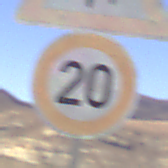
Verkehrszeichen: Geschwindigkeit20
Zusatzzeichen oben: FlugbetriebRechts
Umgebung: Outdoor, Nature
Tageszeit: Midday
Wetter: Clear
Licht: Natural
Jahreszeit: NotSpecified
Kontrast: HighContrast